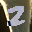
Label: 2